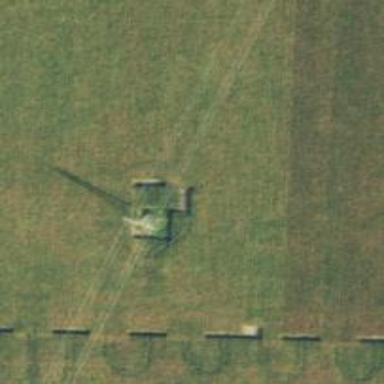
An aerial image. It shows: Lattice structure tower.